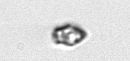
Label: Heterocapsa_rotundata